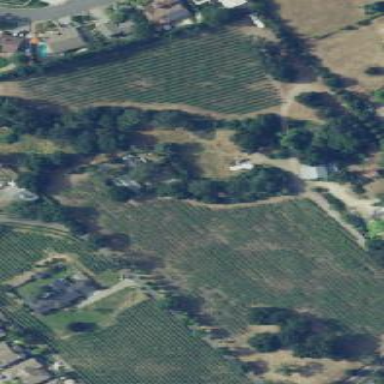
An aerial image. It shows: Vineyard with wine grapes as the main crop.